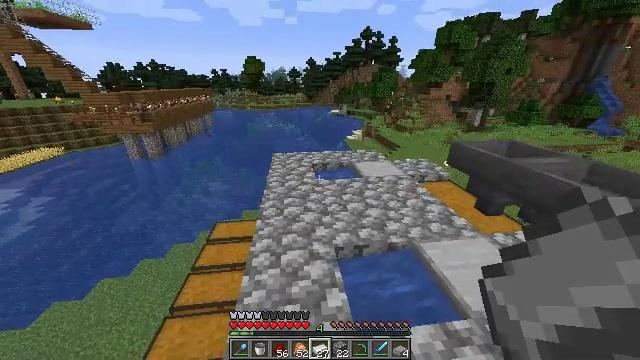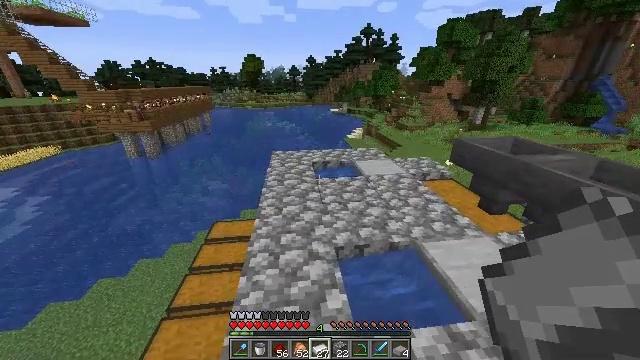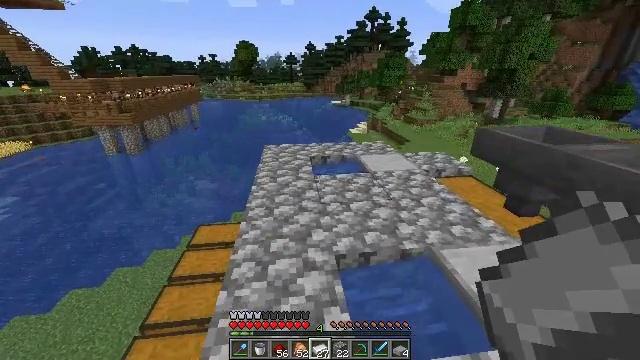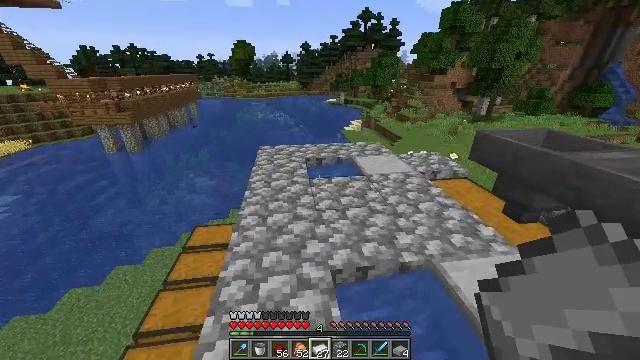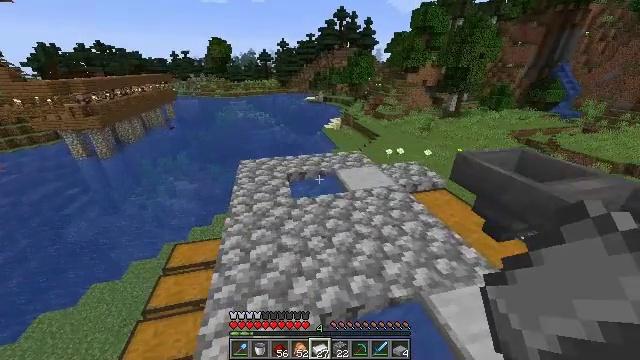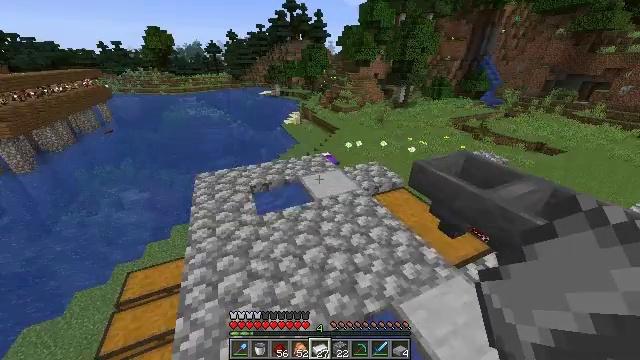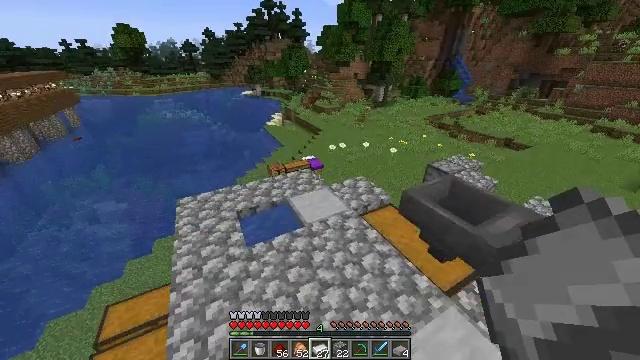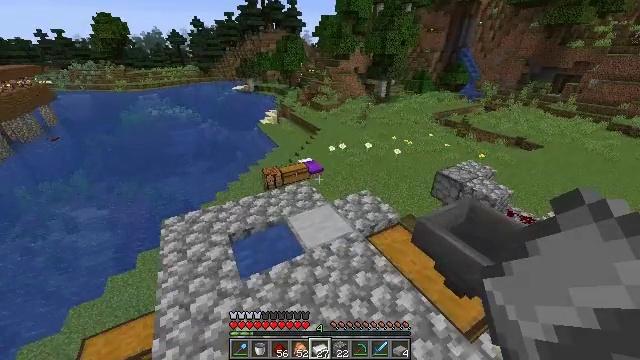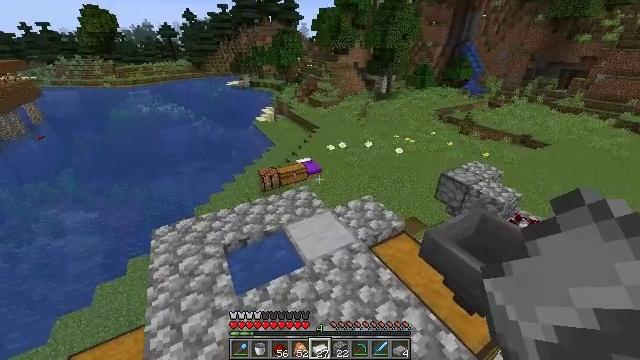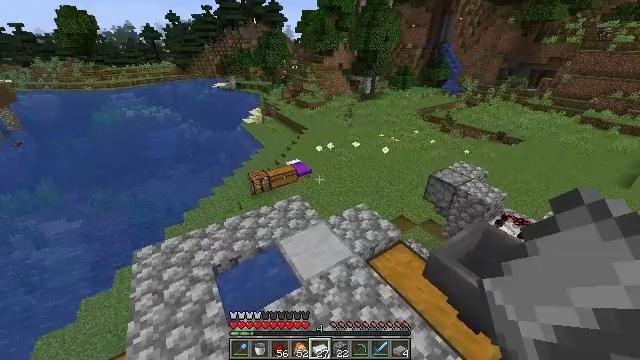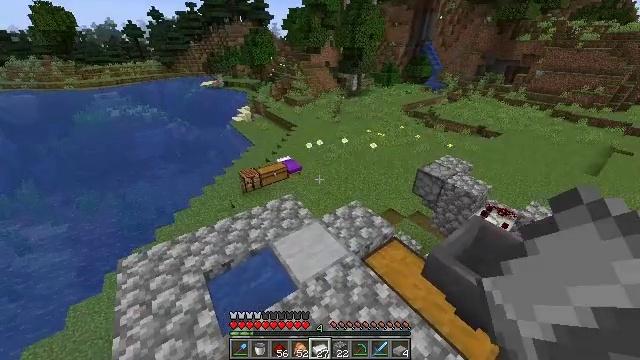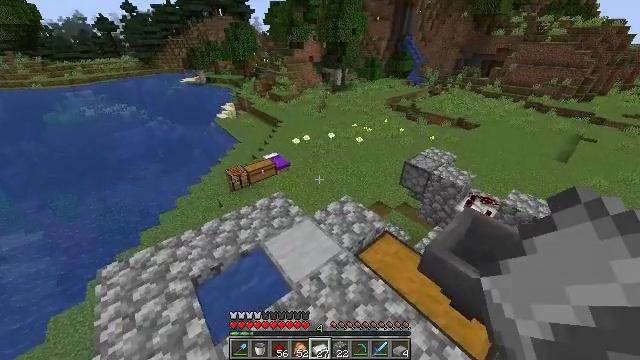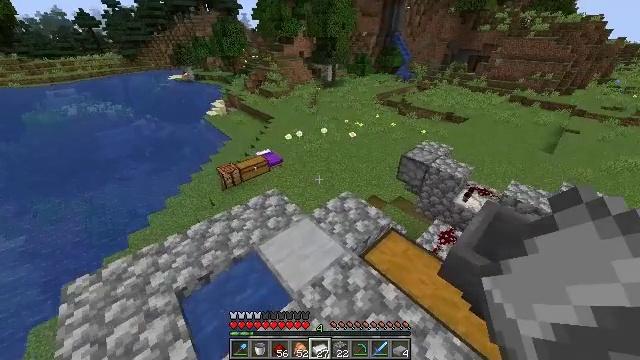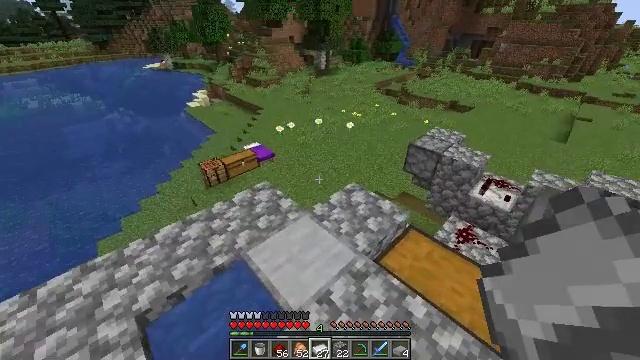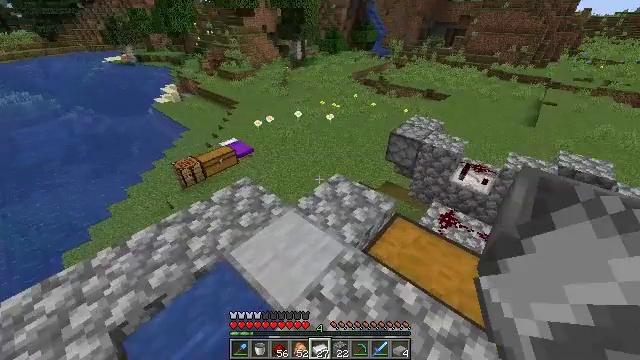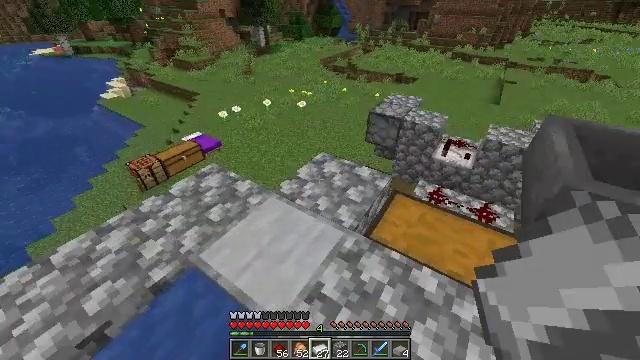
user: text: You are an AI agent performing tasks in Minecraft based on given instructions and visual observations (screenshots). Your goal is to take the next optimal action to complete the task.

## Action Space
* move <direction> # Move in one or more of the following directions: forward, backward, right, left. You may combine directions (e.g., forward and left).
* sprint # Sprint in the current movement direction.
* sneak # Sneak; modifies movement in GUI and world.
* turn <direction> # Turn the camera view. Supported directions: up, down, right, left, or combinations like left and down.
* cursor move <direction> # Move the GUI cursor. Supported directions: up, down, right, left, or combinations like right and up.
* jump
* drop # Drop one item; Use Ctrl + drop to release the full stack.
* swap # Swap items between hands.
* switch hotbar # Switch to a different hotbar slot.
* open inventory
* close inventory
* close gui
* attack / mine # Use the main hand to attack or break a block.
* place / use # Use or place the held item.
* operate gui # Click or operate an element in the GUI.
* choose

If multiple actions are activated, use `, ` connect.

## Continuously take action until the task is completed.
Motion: motion action
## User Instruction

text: Craft a hopper with the required materials.
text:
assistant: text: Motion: move forward, jump
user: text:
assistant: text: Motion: move forward, jump
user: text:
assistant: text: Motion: move forward, turn right and down, jump
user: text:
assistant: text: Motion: move forward, sprint, turn right and down, jump
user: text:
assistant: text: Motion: move forward, sprint, turn right and down, jump
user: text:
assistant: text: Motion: move forward, sprint, turn right, jump
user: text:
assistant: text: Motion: move forward, jump
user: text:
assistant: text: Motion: move forward, jump
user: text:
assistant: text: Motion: move forward, turn right, jump
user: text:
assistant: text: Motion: move forward, turn right and down
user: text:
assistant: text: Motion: move forward, turn right and down
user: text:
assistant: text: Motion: move forward, turn right and down
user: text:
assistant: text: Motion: turn right
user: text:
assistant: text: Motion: turn right and down
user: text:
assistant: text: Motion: turn right and down
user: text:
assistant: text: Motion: turn right and down
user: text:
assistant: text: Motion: turn right and down
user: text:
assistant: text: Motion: move forward, turn right
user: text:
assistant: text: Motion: move forward, turn right
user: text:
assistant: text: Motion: move forward, turn right
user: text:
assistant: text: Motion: move forward, turn right
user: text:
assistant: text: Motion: move forward
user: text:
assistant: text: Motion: no_op
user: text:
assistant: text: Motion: no_op
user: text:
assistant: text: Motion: turn right
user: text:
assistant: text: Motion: turn right and down
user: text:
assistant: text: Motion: turn right and down
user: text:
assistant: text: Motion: turn right and down
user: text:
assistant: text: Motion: move forward, turn right
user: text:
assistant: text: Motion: move forward